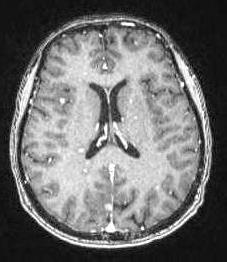
Label: notumor